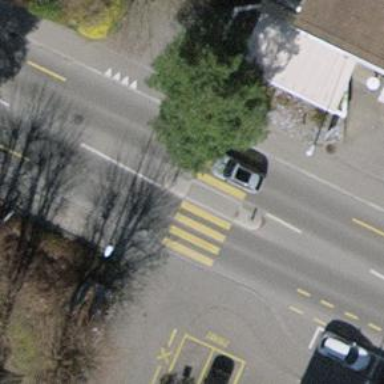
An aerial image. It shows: Uncontrolled zebra crossing with pedestrian island.